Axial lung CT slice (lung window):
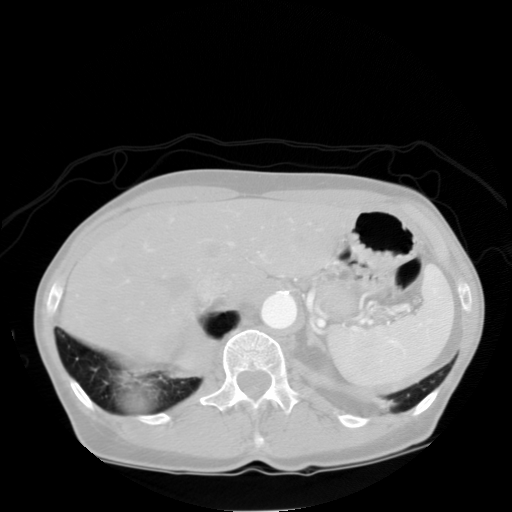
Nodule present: no